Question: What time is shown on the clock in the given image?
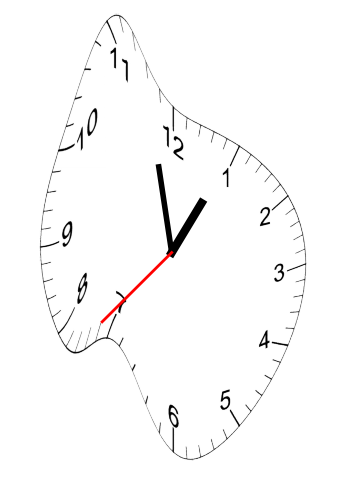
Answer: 12:57:37